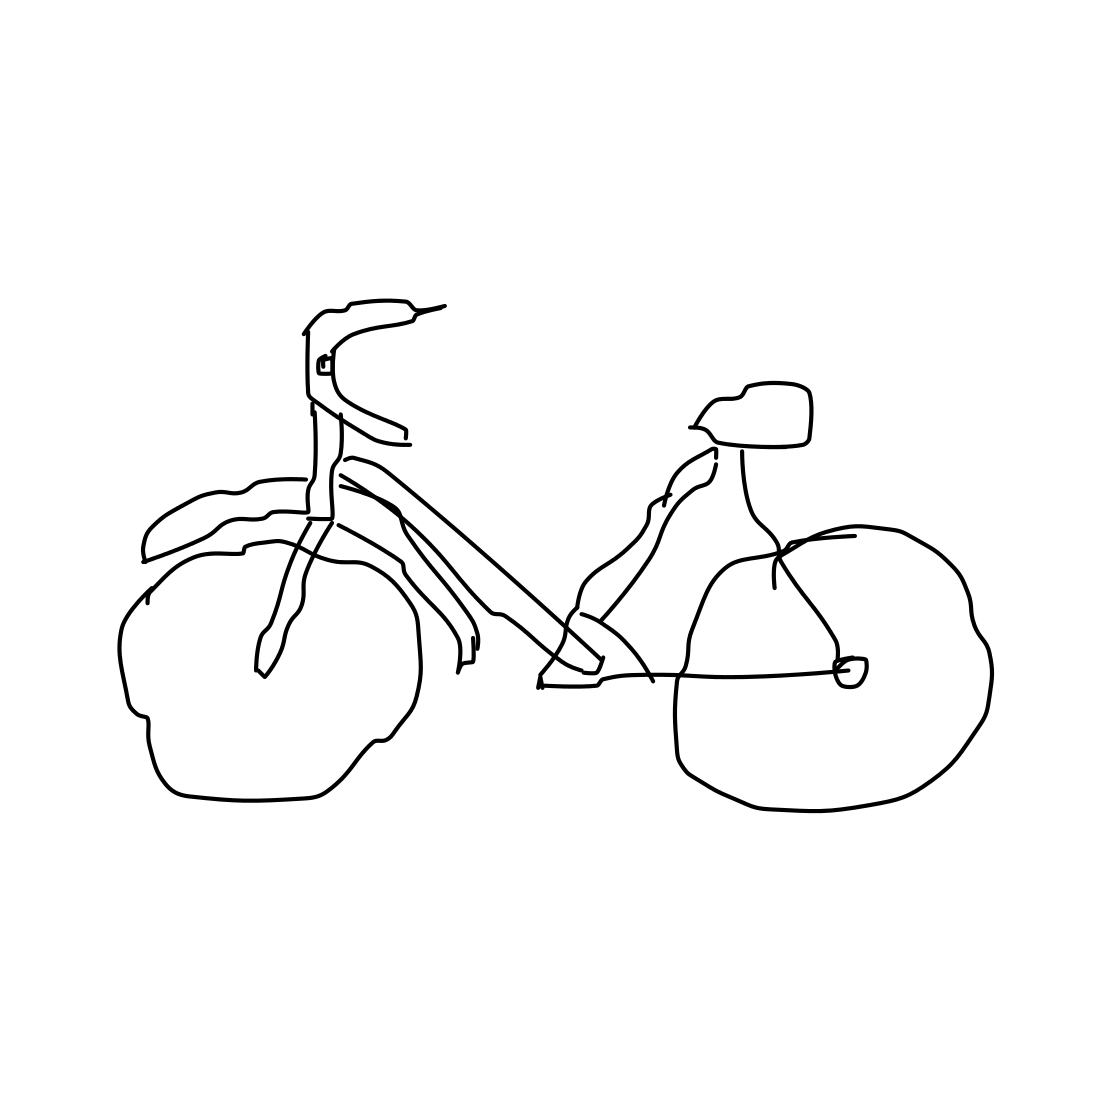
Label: bicycle